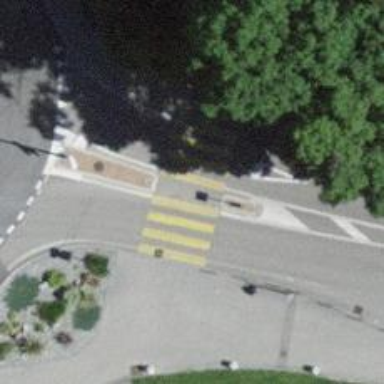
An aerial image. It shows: Zebra crossing on the road.